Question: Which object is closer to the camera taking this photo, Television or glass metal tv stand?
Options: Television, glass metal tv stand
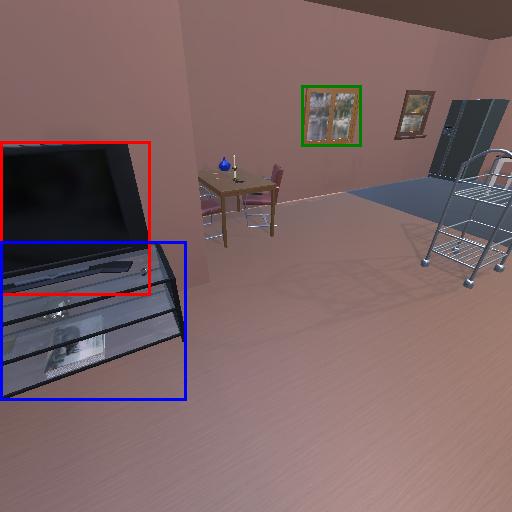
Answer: Television